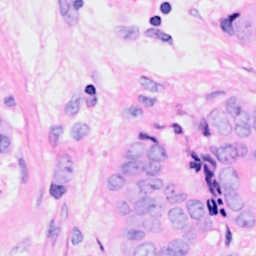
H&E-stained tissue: Breast